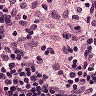
Metastatic tissue present: no